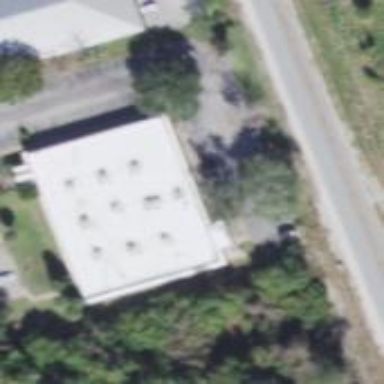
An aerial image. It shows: Commercial building.